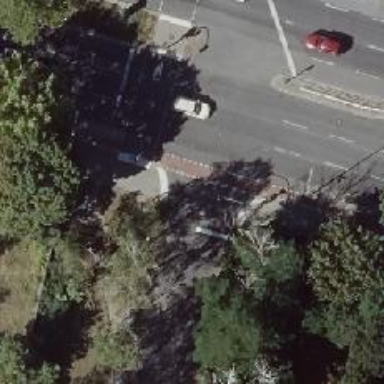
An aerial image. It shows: Crossing with traffic signals.